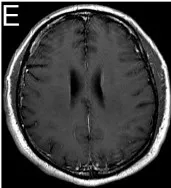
After. Treatment. Almost complete resolution of gadolinium enhancement on the T1-weighted images in the. Axial.
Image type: radiology (mri)